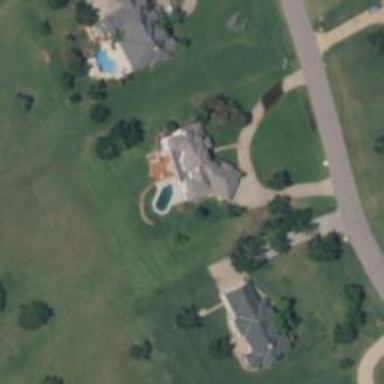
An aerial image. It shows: Driveway.